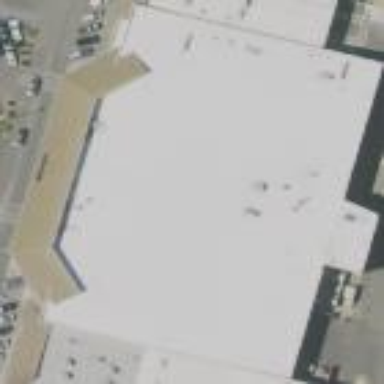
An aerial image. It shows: Building that houses supermarket.